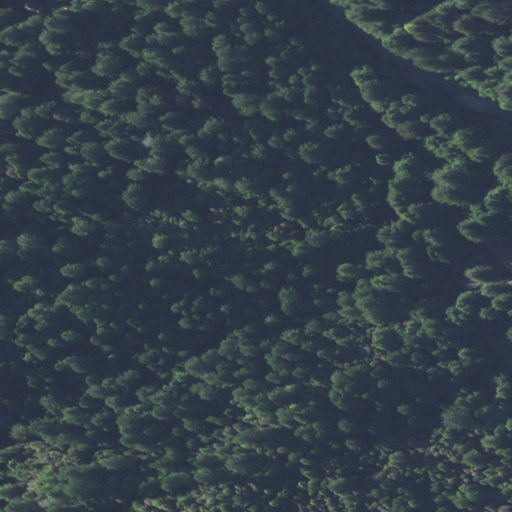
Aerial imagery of valley in California named Consolli Gulch containing evergreen forest, open development, woody wetlands, mixed forest, and open water